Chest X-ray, PA view. Patient: 37 years old, sex M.
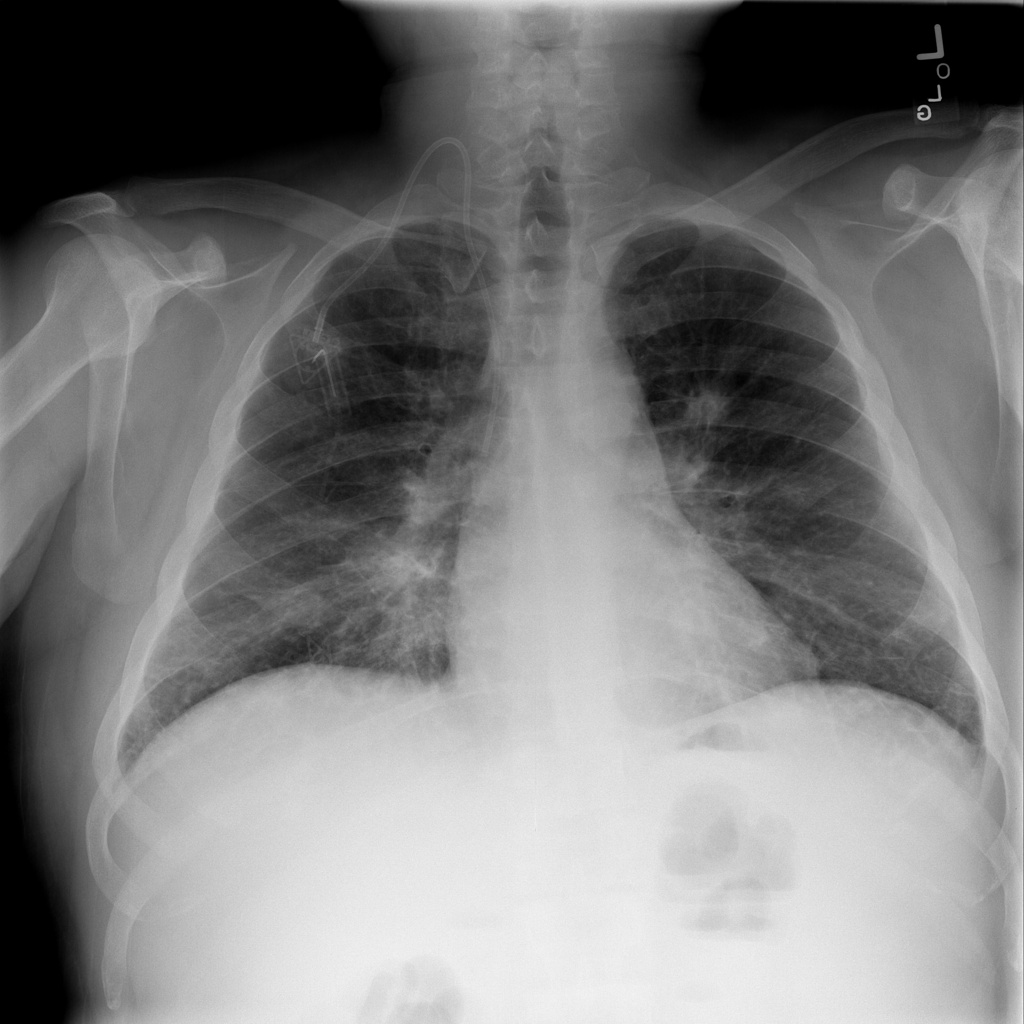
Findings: Mass